Interaction volume radius: 5 \u00c5
Interaction volume height: 10 \u00c5
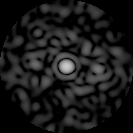
Disorder parameter: 0.8251